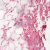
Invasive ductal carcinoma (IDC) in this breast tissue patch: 0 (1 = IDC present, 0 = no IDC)